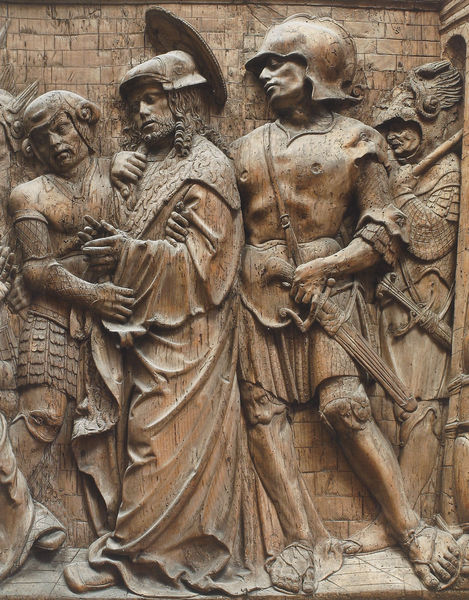
Titel: Hochaltar der ehemaligen Stiftskirche St. Kastulus in Moosburg
Standort: Moosburg, ehemalige Stiftskirche St. Kastulus (EU - D - Bayern)
Schlagwörter: holz, hut, männer, stützen, rock, wand, stein, hände, gewand, mantel, locken, relief, füße, italien, soldaten, bronze, panzer, kupfer, schwert, schwerter, soldat, helm, rüstung, schnitzerei, römer, helme, heiligenschein, nimbus, christus, jesus, dolch, speer, führen, kettenhemd, abführen, dolche, loocken, rinnter